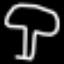
Label: mushroom